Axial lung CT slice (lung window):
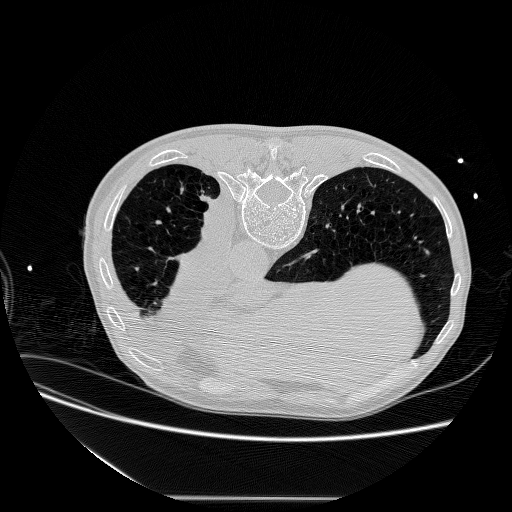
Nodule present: no